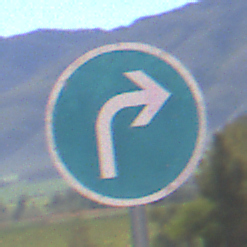
Verkehrszeichen: VorgeschriebeneFahrtrichtungRechts
Umgebung: Outdoor, RoadRail
Tageszeit: MorningAfternoon
Wetter: Clear
Licht: Natural
Jahreszeit: NotSpecified
Kontrast: HighContrast